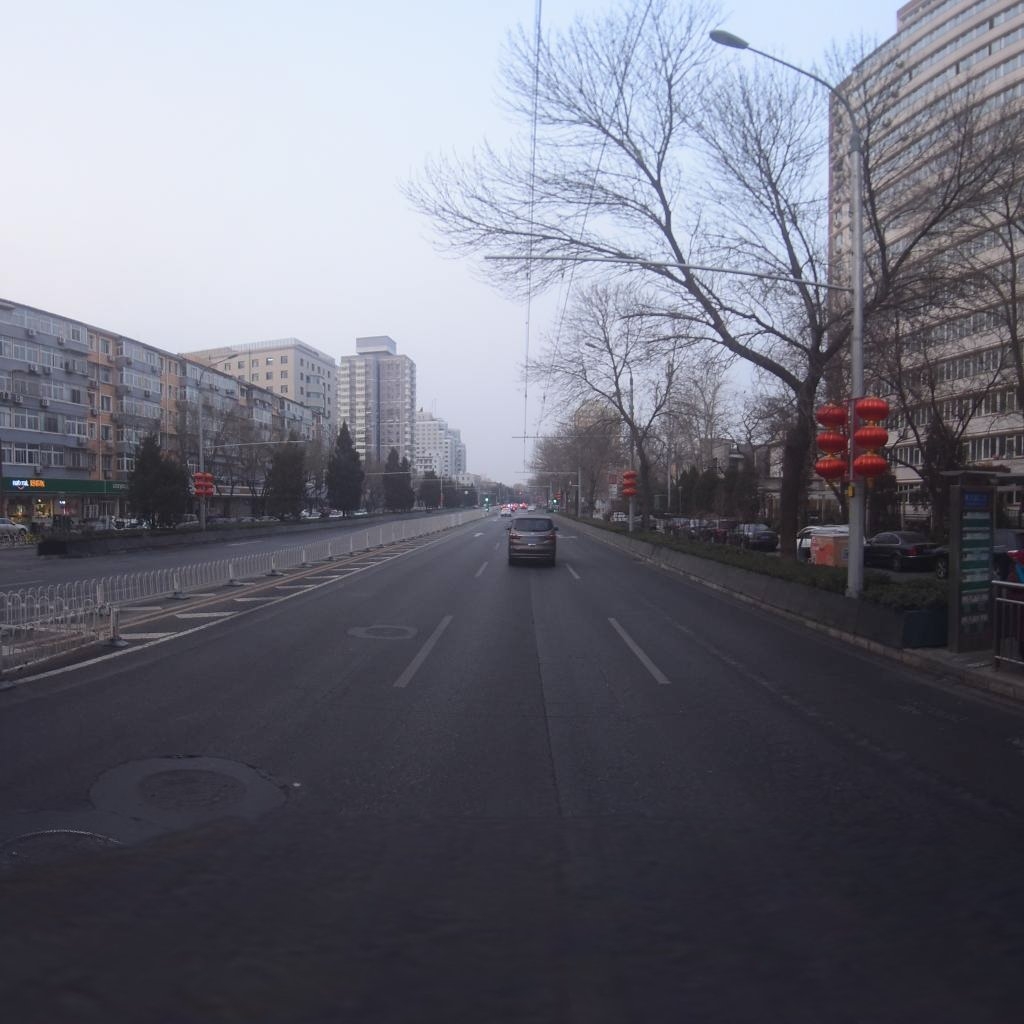
Region: Xicheng
Road damage annotations: longitudinal crack, manhole cover, manhole cover, manhole cover, longitudinal crack